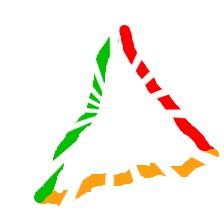
Shape: triangle